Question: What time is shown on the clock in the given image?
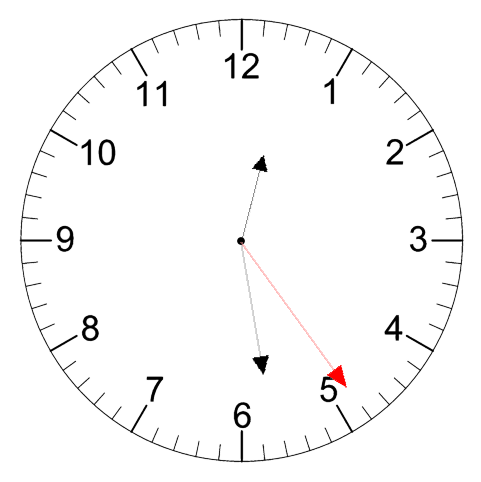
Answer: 12:28:24